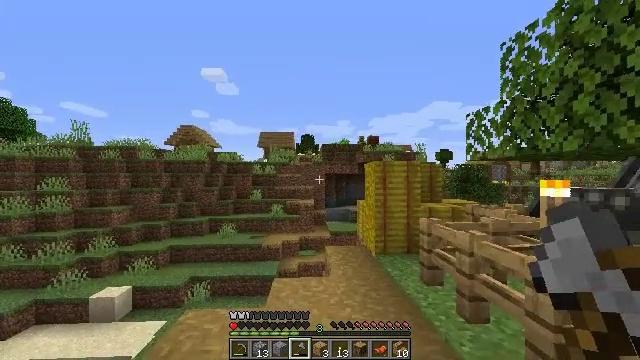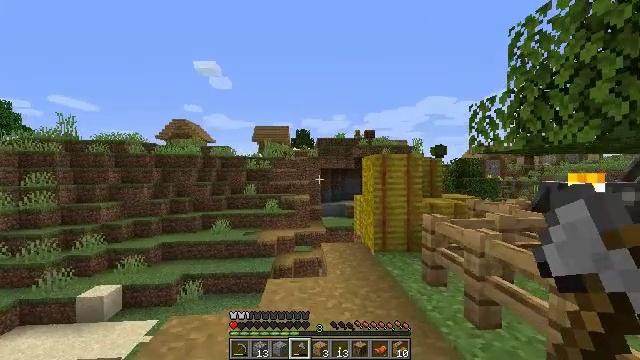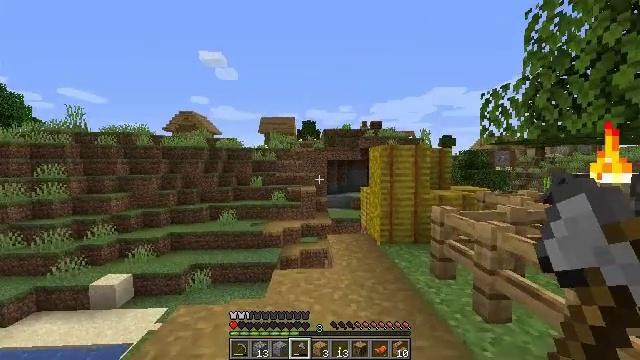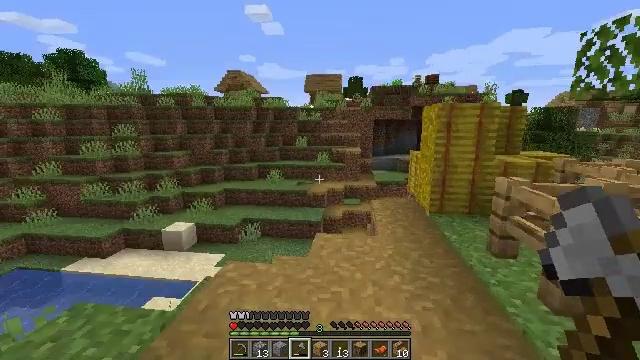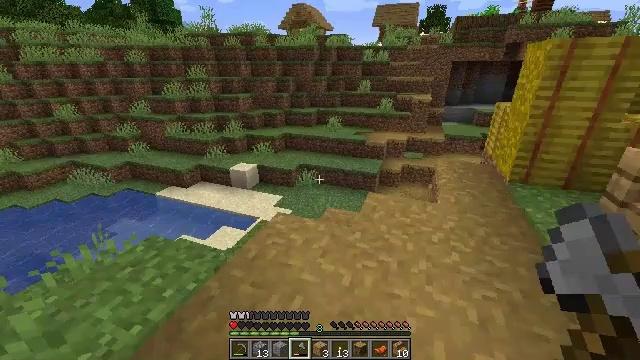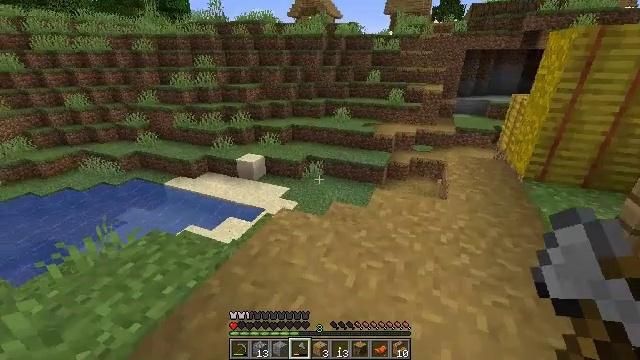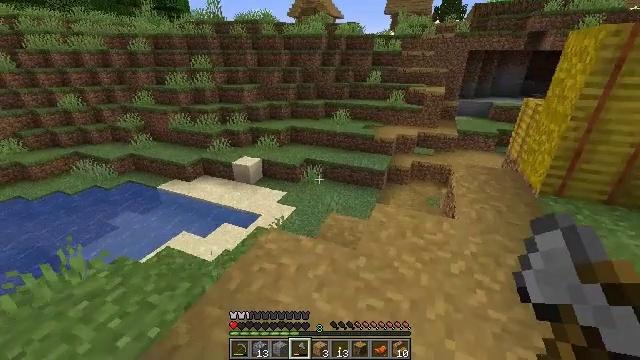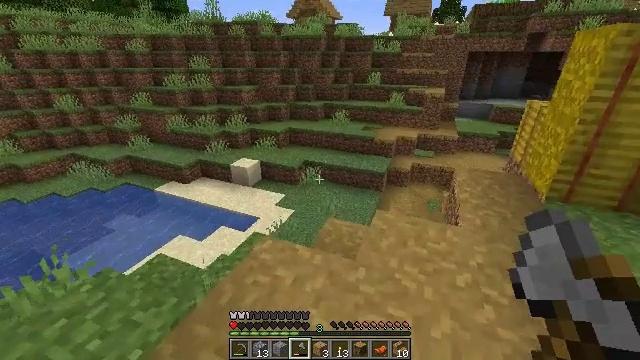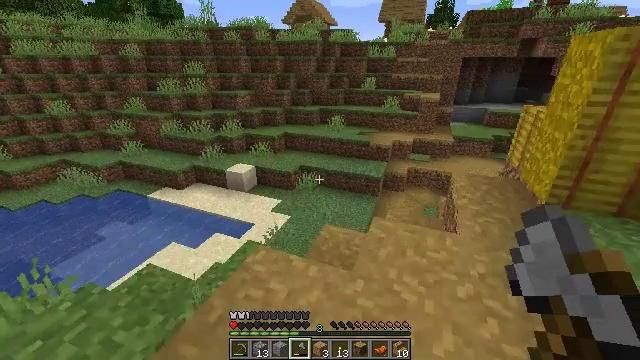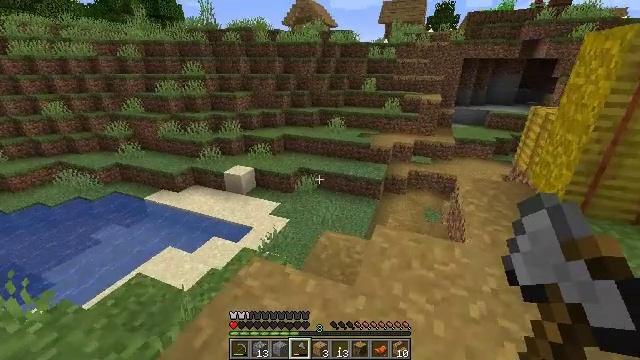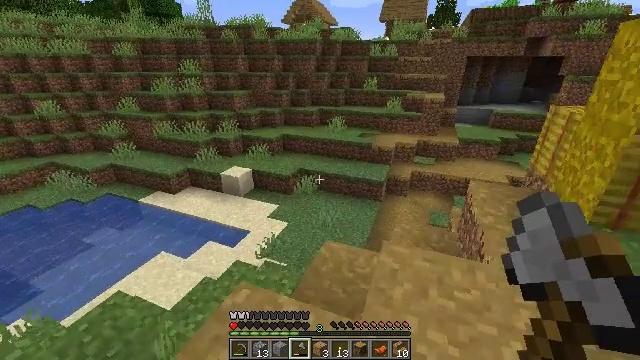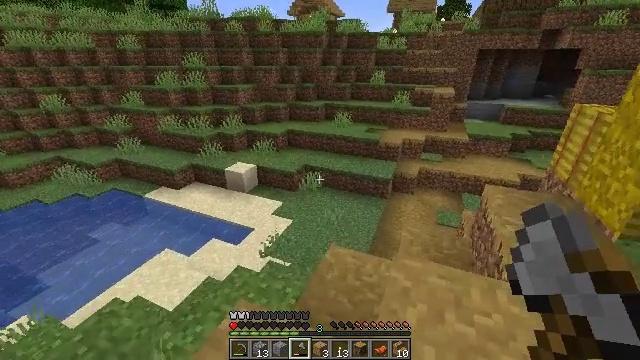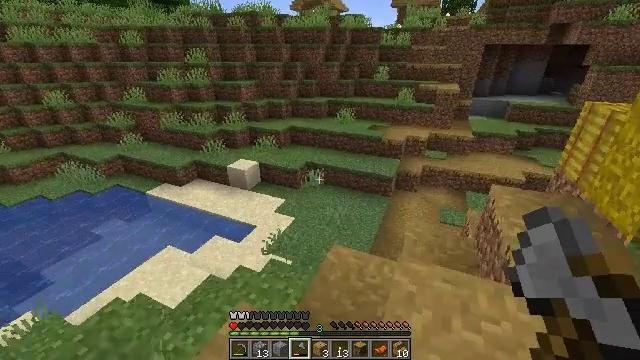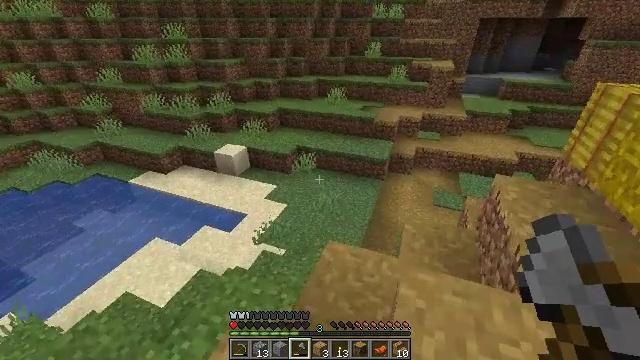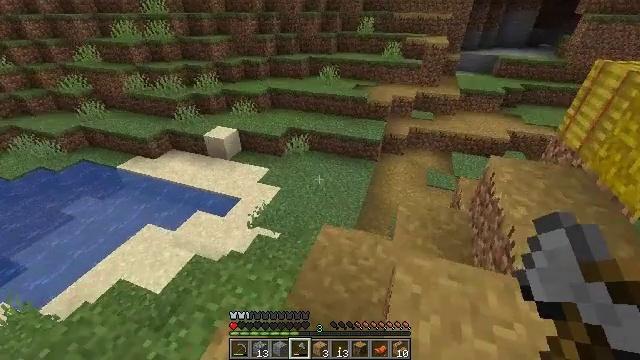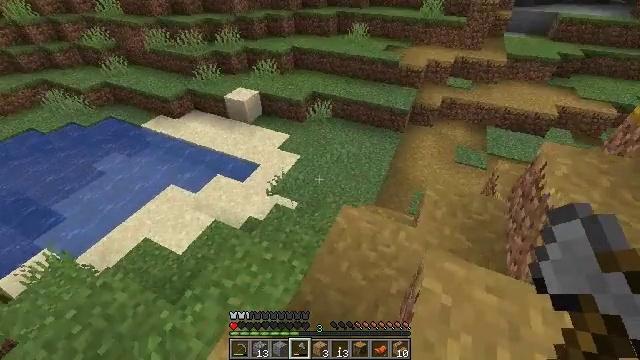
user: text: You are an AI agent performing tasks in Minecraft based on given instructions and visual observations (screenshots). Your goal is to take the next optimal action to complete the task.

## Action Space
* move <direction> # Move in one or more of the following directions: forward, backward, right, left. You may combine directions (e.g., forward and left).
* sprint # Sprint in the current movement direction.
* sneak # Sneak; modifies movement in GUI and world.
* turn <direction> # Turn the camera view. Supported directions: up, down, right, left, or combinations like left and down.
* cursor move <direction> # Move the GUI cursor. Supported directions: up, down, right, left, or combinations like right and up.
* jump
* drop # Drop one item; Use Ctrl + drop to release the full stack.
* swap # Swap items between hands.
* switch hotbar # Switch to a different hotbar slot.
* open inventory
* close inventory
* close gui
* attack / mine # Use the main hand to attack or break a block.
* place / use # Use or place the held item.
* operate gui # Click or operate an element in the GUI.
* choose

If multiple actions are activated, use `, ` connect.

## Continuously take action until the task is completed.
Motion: motion action
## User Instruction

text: Dig up some sand.
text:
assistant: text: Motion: move forward, turn right and down
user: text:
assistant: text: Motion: move forward, turn left and down
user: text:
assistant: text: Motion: move forward, turn left and down
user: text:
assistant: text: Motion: move forward, turn left and down
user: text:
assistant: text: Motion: move forward, turn left and down
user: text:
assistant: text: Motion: move forward
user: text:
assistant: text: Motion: move forward
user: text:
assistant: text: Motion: move forward
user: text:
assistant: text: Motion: move forward
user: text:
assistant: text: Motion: move forward
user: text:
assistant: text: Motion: move forward, turn left and down
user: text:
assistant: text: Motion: move forward
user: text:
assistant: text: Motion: move forward, turn right and down
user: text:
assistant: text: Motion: move forward, turn right and down
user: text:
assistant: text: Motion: move forward, turn left and down
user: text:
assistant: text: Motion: move forward, turn left and down
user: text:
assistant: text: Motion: move forward, turn left and down
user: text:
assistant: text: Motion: move forward, turn left and up
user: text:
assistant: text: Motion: move forward, turn up
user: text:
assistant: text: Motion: move forward and move right
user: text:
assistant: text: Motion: move forward and move right, turn up
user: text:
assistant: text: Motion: move forward and move right, turn left and up
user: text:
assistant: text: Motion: move forward and move right, turn left and up
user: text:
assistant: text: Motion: move forward and move right, turn left
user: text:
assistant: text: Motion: move forward and move right, turn left
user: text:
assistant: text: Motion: move forward and move right, turn left and down
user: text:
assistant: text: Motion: move forward and move right
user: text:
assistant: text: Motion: move forward
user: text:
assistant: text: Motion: move forward, turn left
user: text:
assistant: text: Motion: move forward, turn left and down